双曲线$C$:$\dfrac{x^2}{a^2}-\dfrac{y^2}{b^2}=1(a>0,b>0)$的离心率为$e=\sqrt{3}$，过双曲线的右焦点作垂直于$x$轴的直线交双曲线$C$与$A$，$B$两点，设$A$，$B$两点到双曲线的同一条渐近线的距离之和为$8$，则双曲线的焦距为\underline{\qquad}
【解答】
\noindent 【答案】$4\sqrt{6}$\\
\noindent 【分析】右焦点为$F_1$，作$AC,BD,F_1E$垂直于一条渐近线于$C,D,E$，可得$|F_1E|=4$，应用点线距离公式及离心率列方程求双曲线参数，即可得焦距.\\
\noindent 【解析】根据题设，右焦点为$F_1$，作$AC,BD,F_1E$垂直于一条渐近线于$C,D,E$，如下示意图：\\

\noindent 由题设知：$|AC|+|BD|=2|F_1E|=8$，则$|F_1E|=4$，\\
\noindent 由图知：$F_1(c,0)$到直线$ay+bx=0$距离$|F_1E|=\dfrac{|bc|}{\sqrt{a^2+b^2}}=4$，又$e=\dfrac{c}{a}=\sqrt{3}$，\\
\noindent 所以$b=4$，故$a=2\sqrt{2},c=2\sqrt{6}$，则双曲线的焦距为$4\sqrt{6}$.\\
\noindent 故答案为：$4\sqrt{6}$
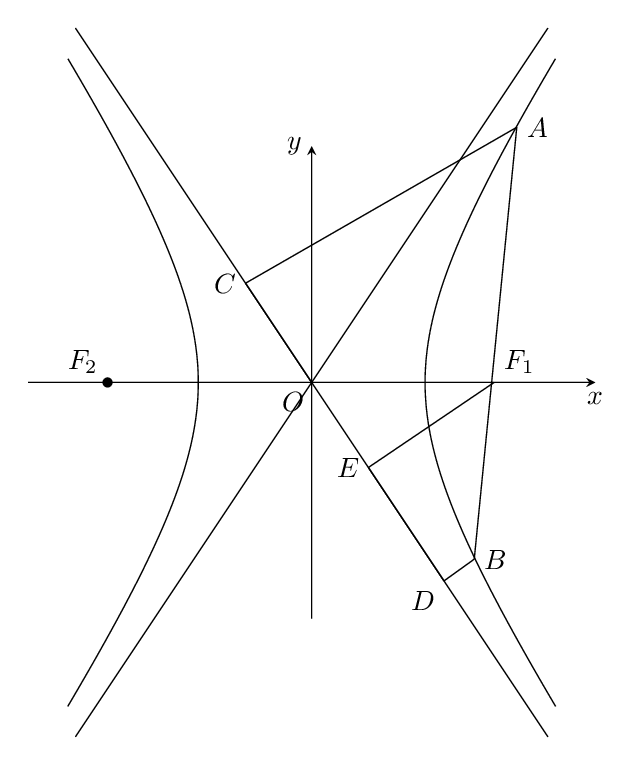